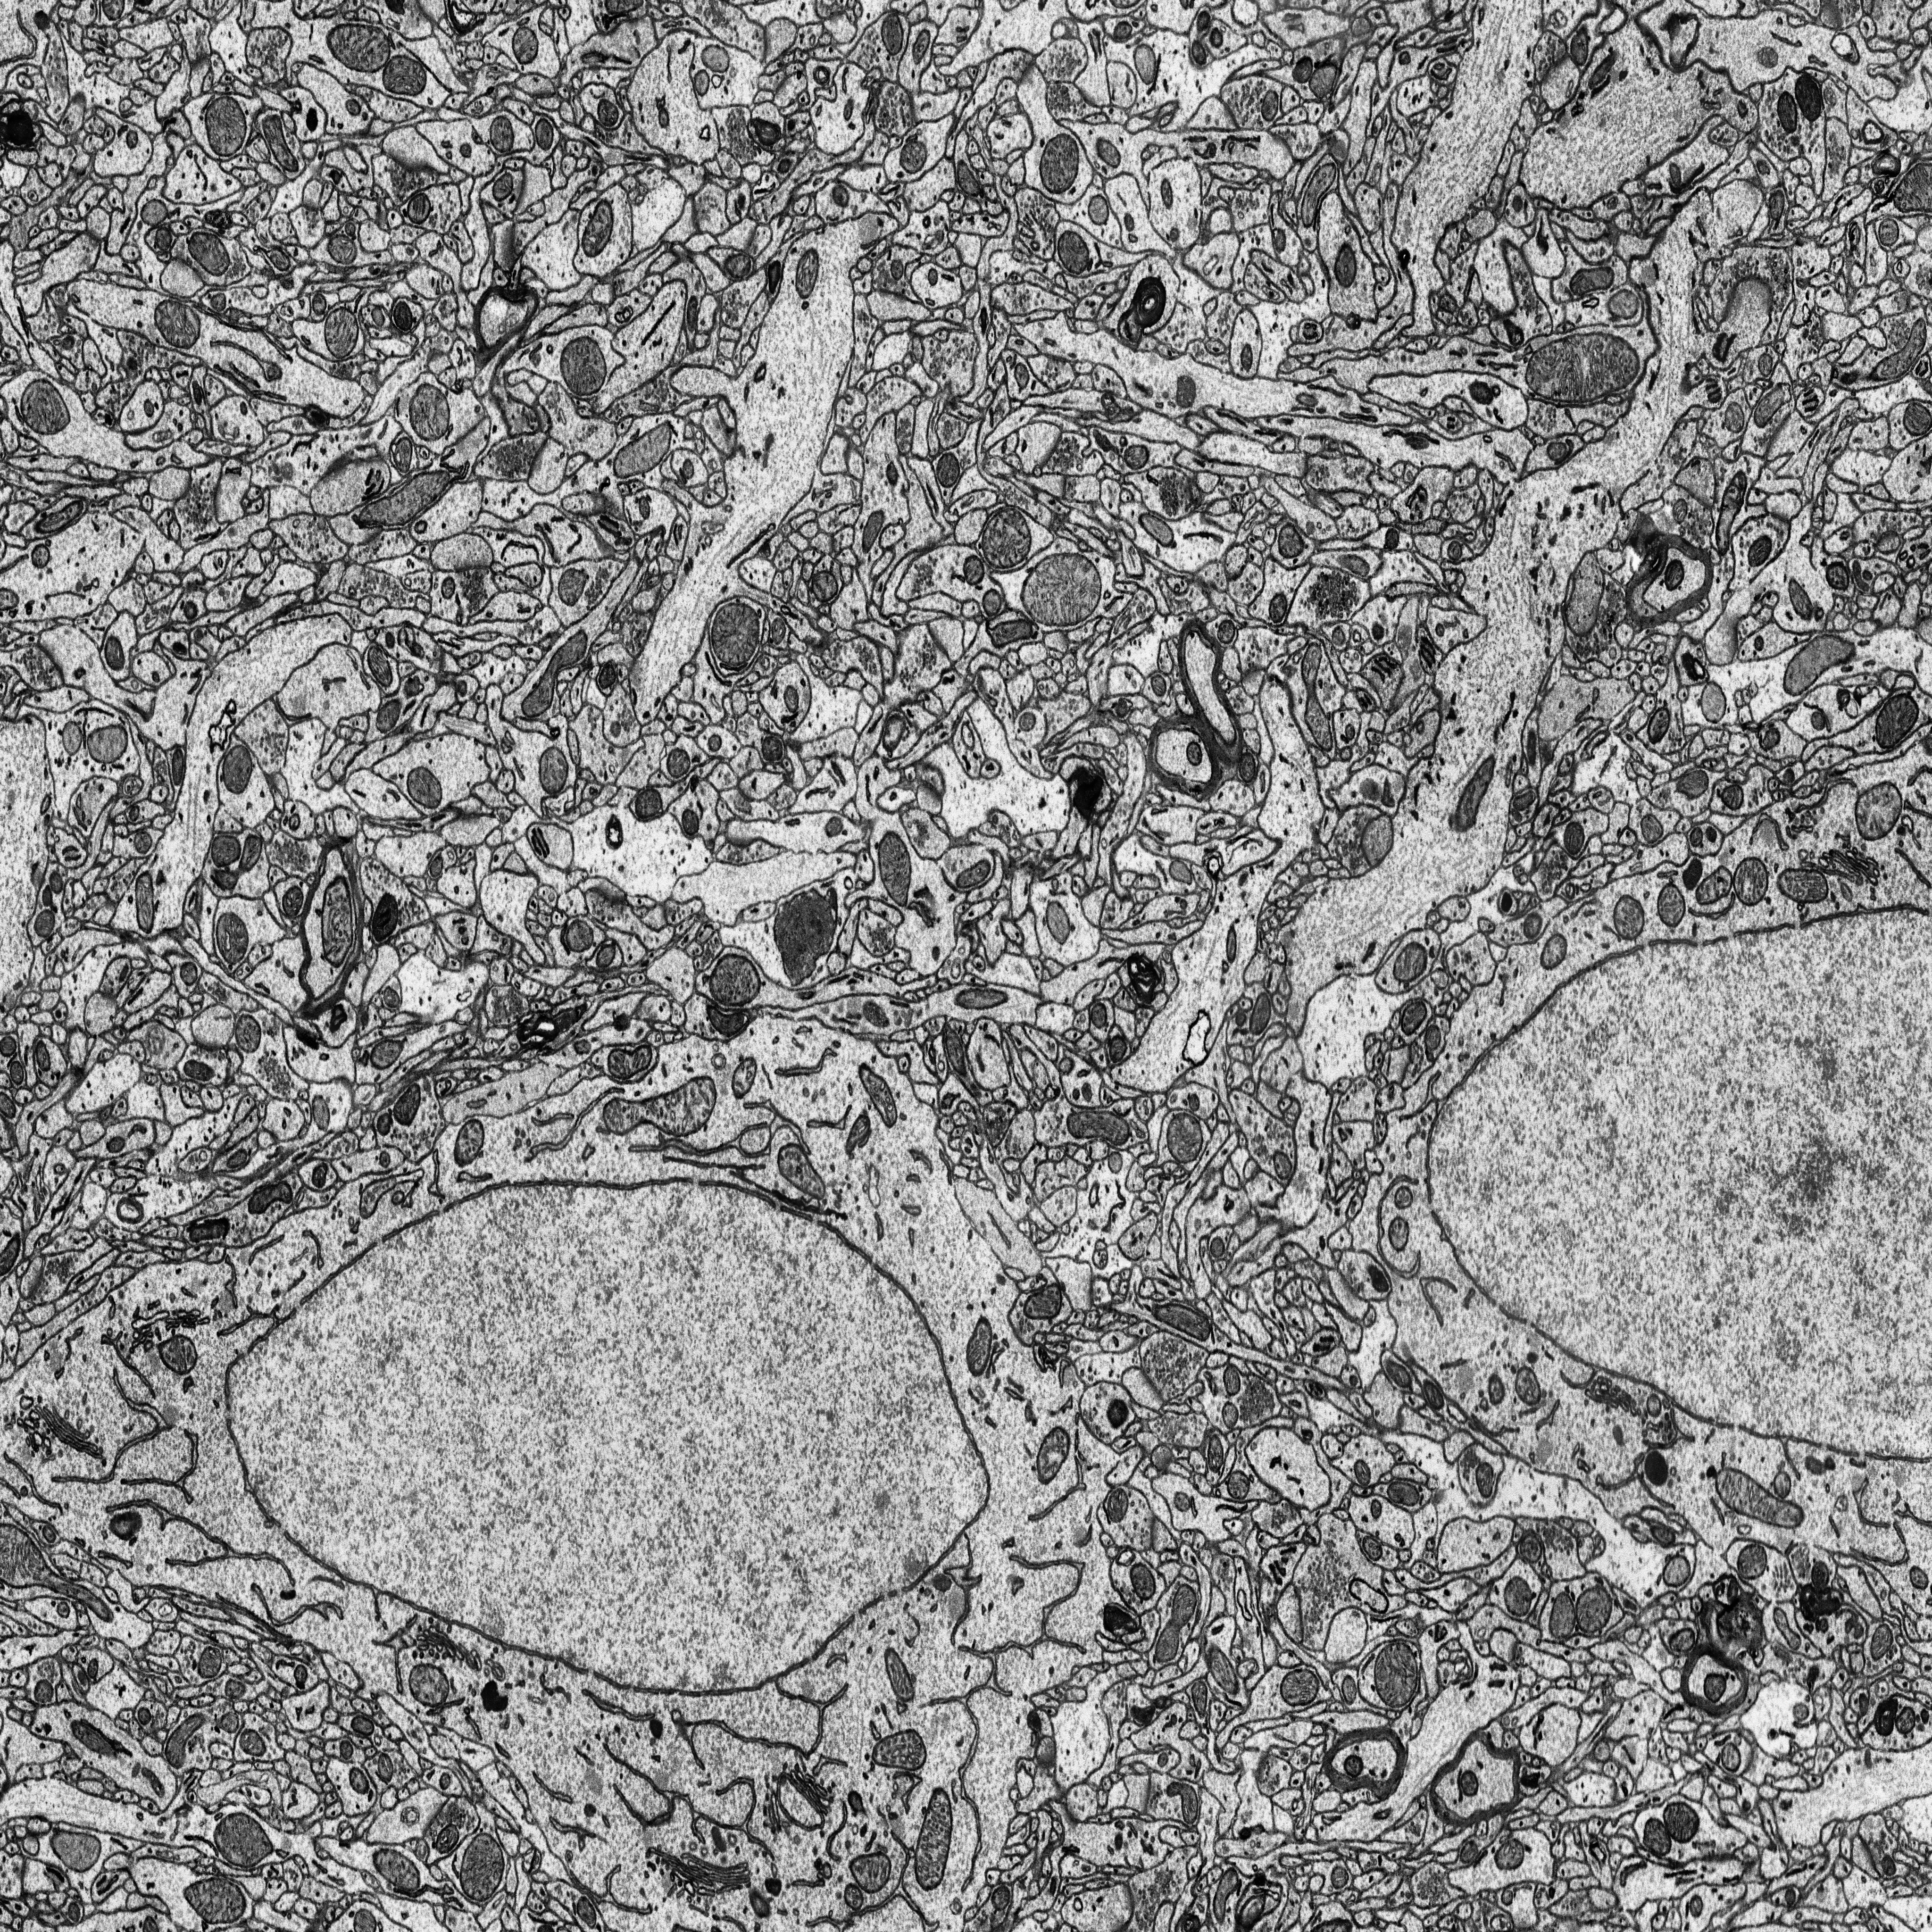
Electron microscopy slice of rat cortex tissue
Slice depth (z): 278
Mitochondria instances in slice: 376